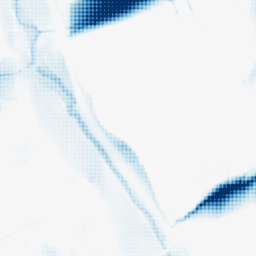
Category: morphological
Decomposition family: morphological_square
Decomposition parameters: operation: closing
size: 50
Upsampling method: sinc_hamming
Upsampling parameters: scale: 8
kernel_size: 8
Upsampling scale: 8